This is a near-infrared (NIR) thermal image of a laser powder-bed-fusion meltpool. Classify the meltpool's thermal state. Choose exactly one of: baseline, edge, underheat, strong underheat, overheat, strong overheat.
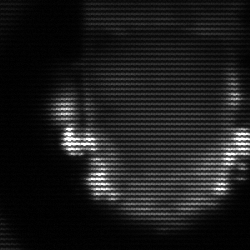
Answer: baseline